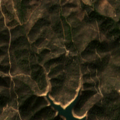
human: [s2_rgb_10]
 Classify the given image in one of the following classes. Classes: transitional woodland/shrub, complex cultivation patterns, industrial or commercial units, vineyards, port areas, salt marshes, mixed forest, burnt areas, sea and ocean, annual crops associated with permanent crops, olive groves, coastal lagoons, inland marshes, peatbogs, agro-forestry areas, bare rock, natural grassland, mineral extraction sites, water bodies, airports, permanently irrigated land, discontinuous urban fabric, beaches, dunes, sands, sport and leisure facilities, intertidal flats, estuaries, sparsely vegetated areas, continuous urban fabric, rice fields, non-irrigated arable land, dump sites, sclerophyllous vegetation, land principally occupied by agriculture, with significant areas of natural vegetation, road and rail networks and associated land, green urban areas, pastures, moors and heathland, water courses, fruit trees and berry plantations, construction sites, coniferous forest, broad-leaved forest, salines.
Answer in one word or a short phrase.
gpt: broad-leaved forest, transitional woodland/shrub, water bodies